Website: bh-photo
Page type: address-validator
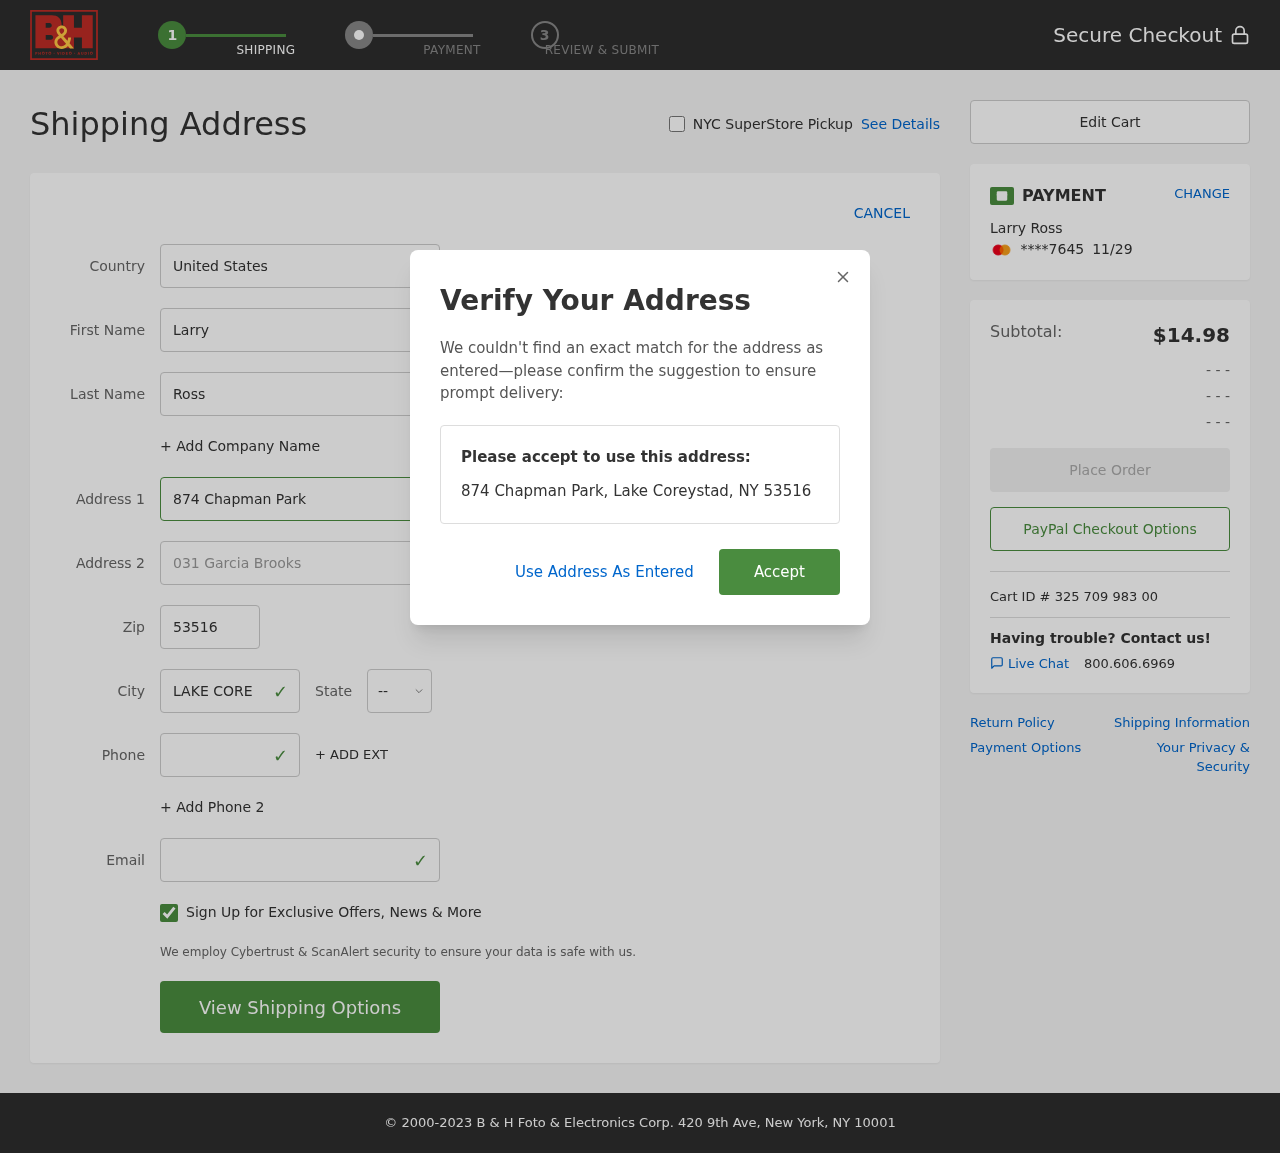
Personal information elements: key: PII_CARD_EXPIRY
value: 11/29
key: PII_CARD_LAST4
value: ****7645
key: PII_CITY
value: Lake Coreystad
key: PII_COUNTRY
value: United States
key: PII_EMAIL
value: lross@yahoo.com
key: PII_FIRSTNAME
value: Larry
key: PII_FULLNAME
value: Larry Ross
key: PII_LASTNAME
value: Ross
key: PII_PHONE
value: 6436722085
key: PII_POSTCODE
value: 53516
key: PII_STATE_ABBR
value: NY
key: PII_STREET
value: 874 Chapman Park
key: PII_STREET2
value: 031 Garcia Brooks
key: PII_CITY_STATE_ZIP
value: Lake Coreystad, NY 53516
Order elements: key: ORDER_SUBTOTAL
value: $14.98
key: ORDER_ID
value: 325 709 983 00